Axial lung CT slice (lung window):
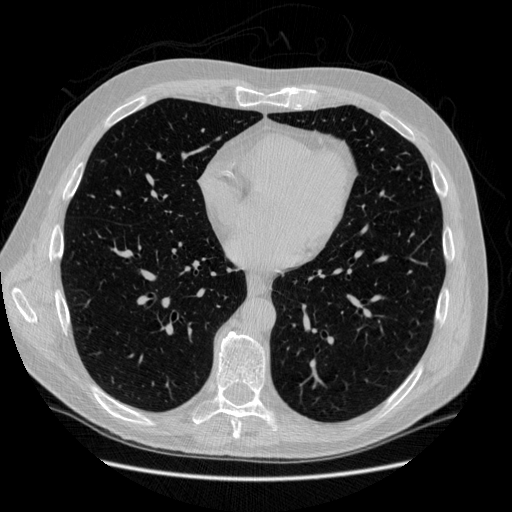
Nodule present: no